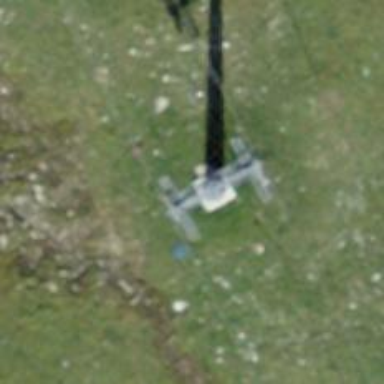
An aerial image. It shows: Chair lift captured from aerial perspective.